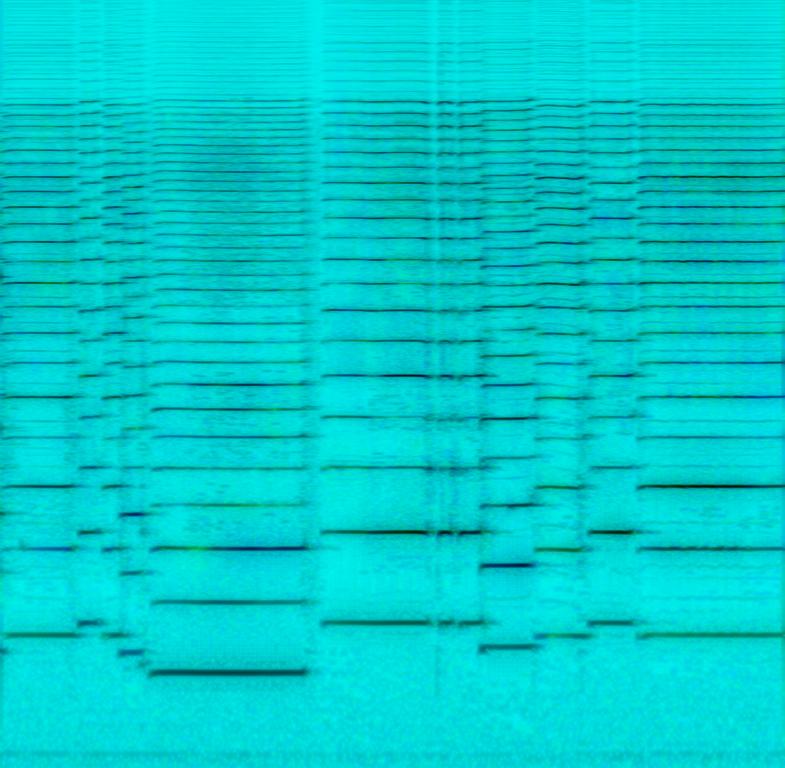
This is the recording of a harmonica solo. The tune being played on the harmonica is a melancholic one. There is an emotional aura to it. It could be used in the soundtrack of an animation movie, especially during a scene where a character is going through feelings of heartbreak or disappointment.